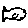
Label: fish